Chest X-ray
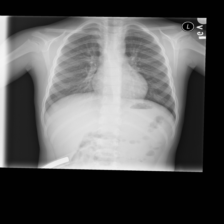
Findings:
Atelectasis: negative
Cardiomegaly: negative
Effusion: negative
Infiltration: negative
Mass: negative
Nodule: negative
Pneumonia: negative
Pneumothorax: negative
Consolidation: negative
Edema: negative
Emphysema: negative
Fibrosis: negative
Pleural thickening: negative
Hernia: negative